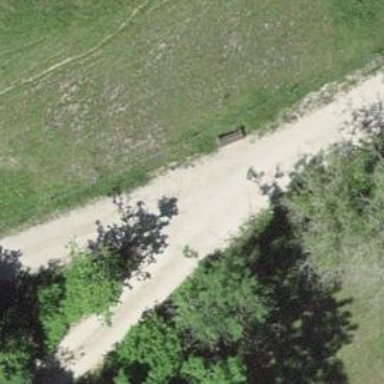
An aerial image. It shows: Brown bench in the vicinity.